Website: bh-photo
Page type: billing-address
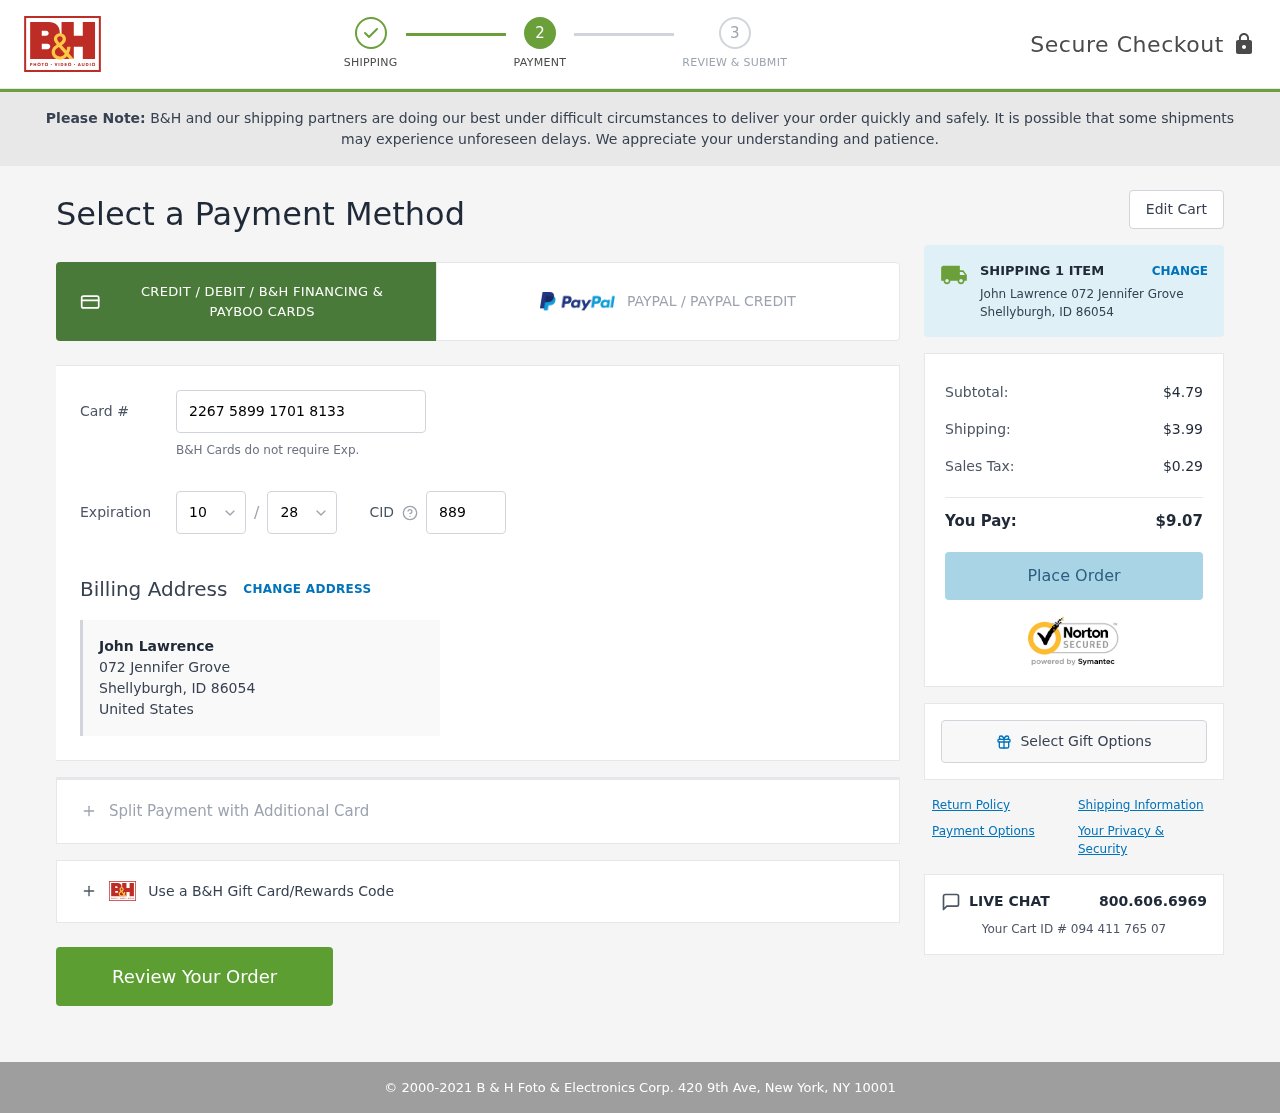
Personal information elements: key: PII_CARD_CVV
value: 889
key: PII_CARD_EXPIRY_MONTH
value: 10
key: PII_CARD_EXPIRY_YEAR
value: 28
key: PII_CARD_NUMBER
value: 2267 5899 1701 8133
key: PII_CITY
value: Shellyburgh
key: PII_COUNTRY
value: United States
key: PII_FULLNAME
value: John Lawrence
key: PII_POSTCODE
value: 86054
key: PII_STATE_ABBR
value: ID
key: PII_STREET
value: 072 Jennifer Grove
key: PII_FULLNAME2
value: John Lawrence
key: PII_CITY_STATE
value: Shellyburgh, ID
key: PII_POSTCODE_FULL
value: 86054
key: PII_POSTCODE_NUMERIC
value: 86054
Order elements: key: ORDER_NUM_ITEMS
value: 1
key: ORDER_SUBTOTAL
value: $4.79
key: ORDER_SHIPPING_COST
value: $3.99
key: ORDER_TAX
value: $0.29
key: ORDER_TOTAL
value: $9.07
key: ORDER_ID
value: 094 411 765 07